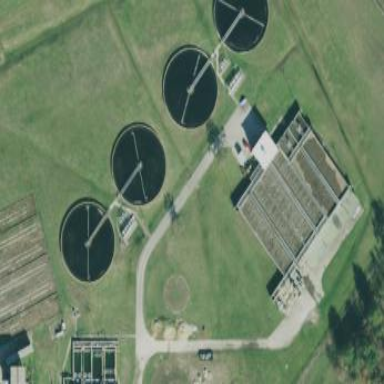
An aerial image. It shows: Water works facility.